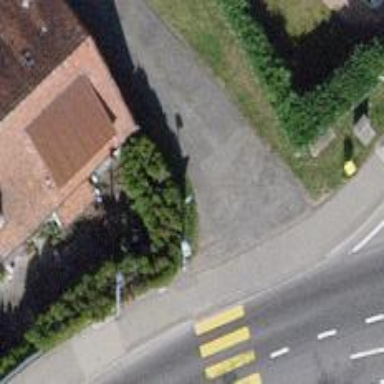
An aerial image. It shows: Post box is visible.